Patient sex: M
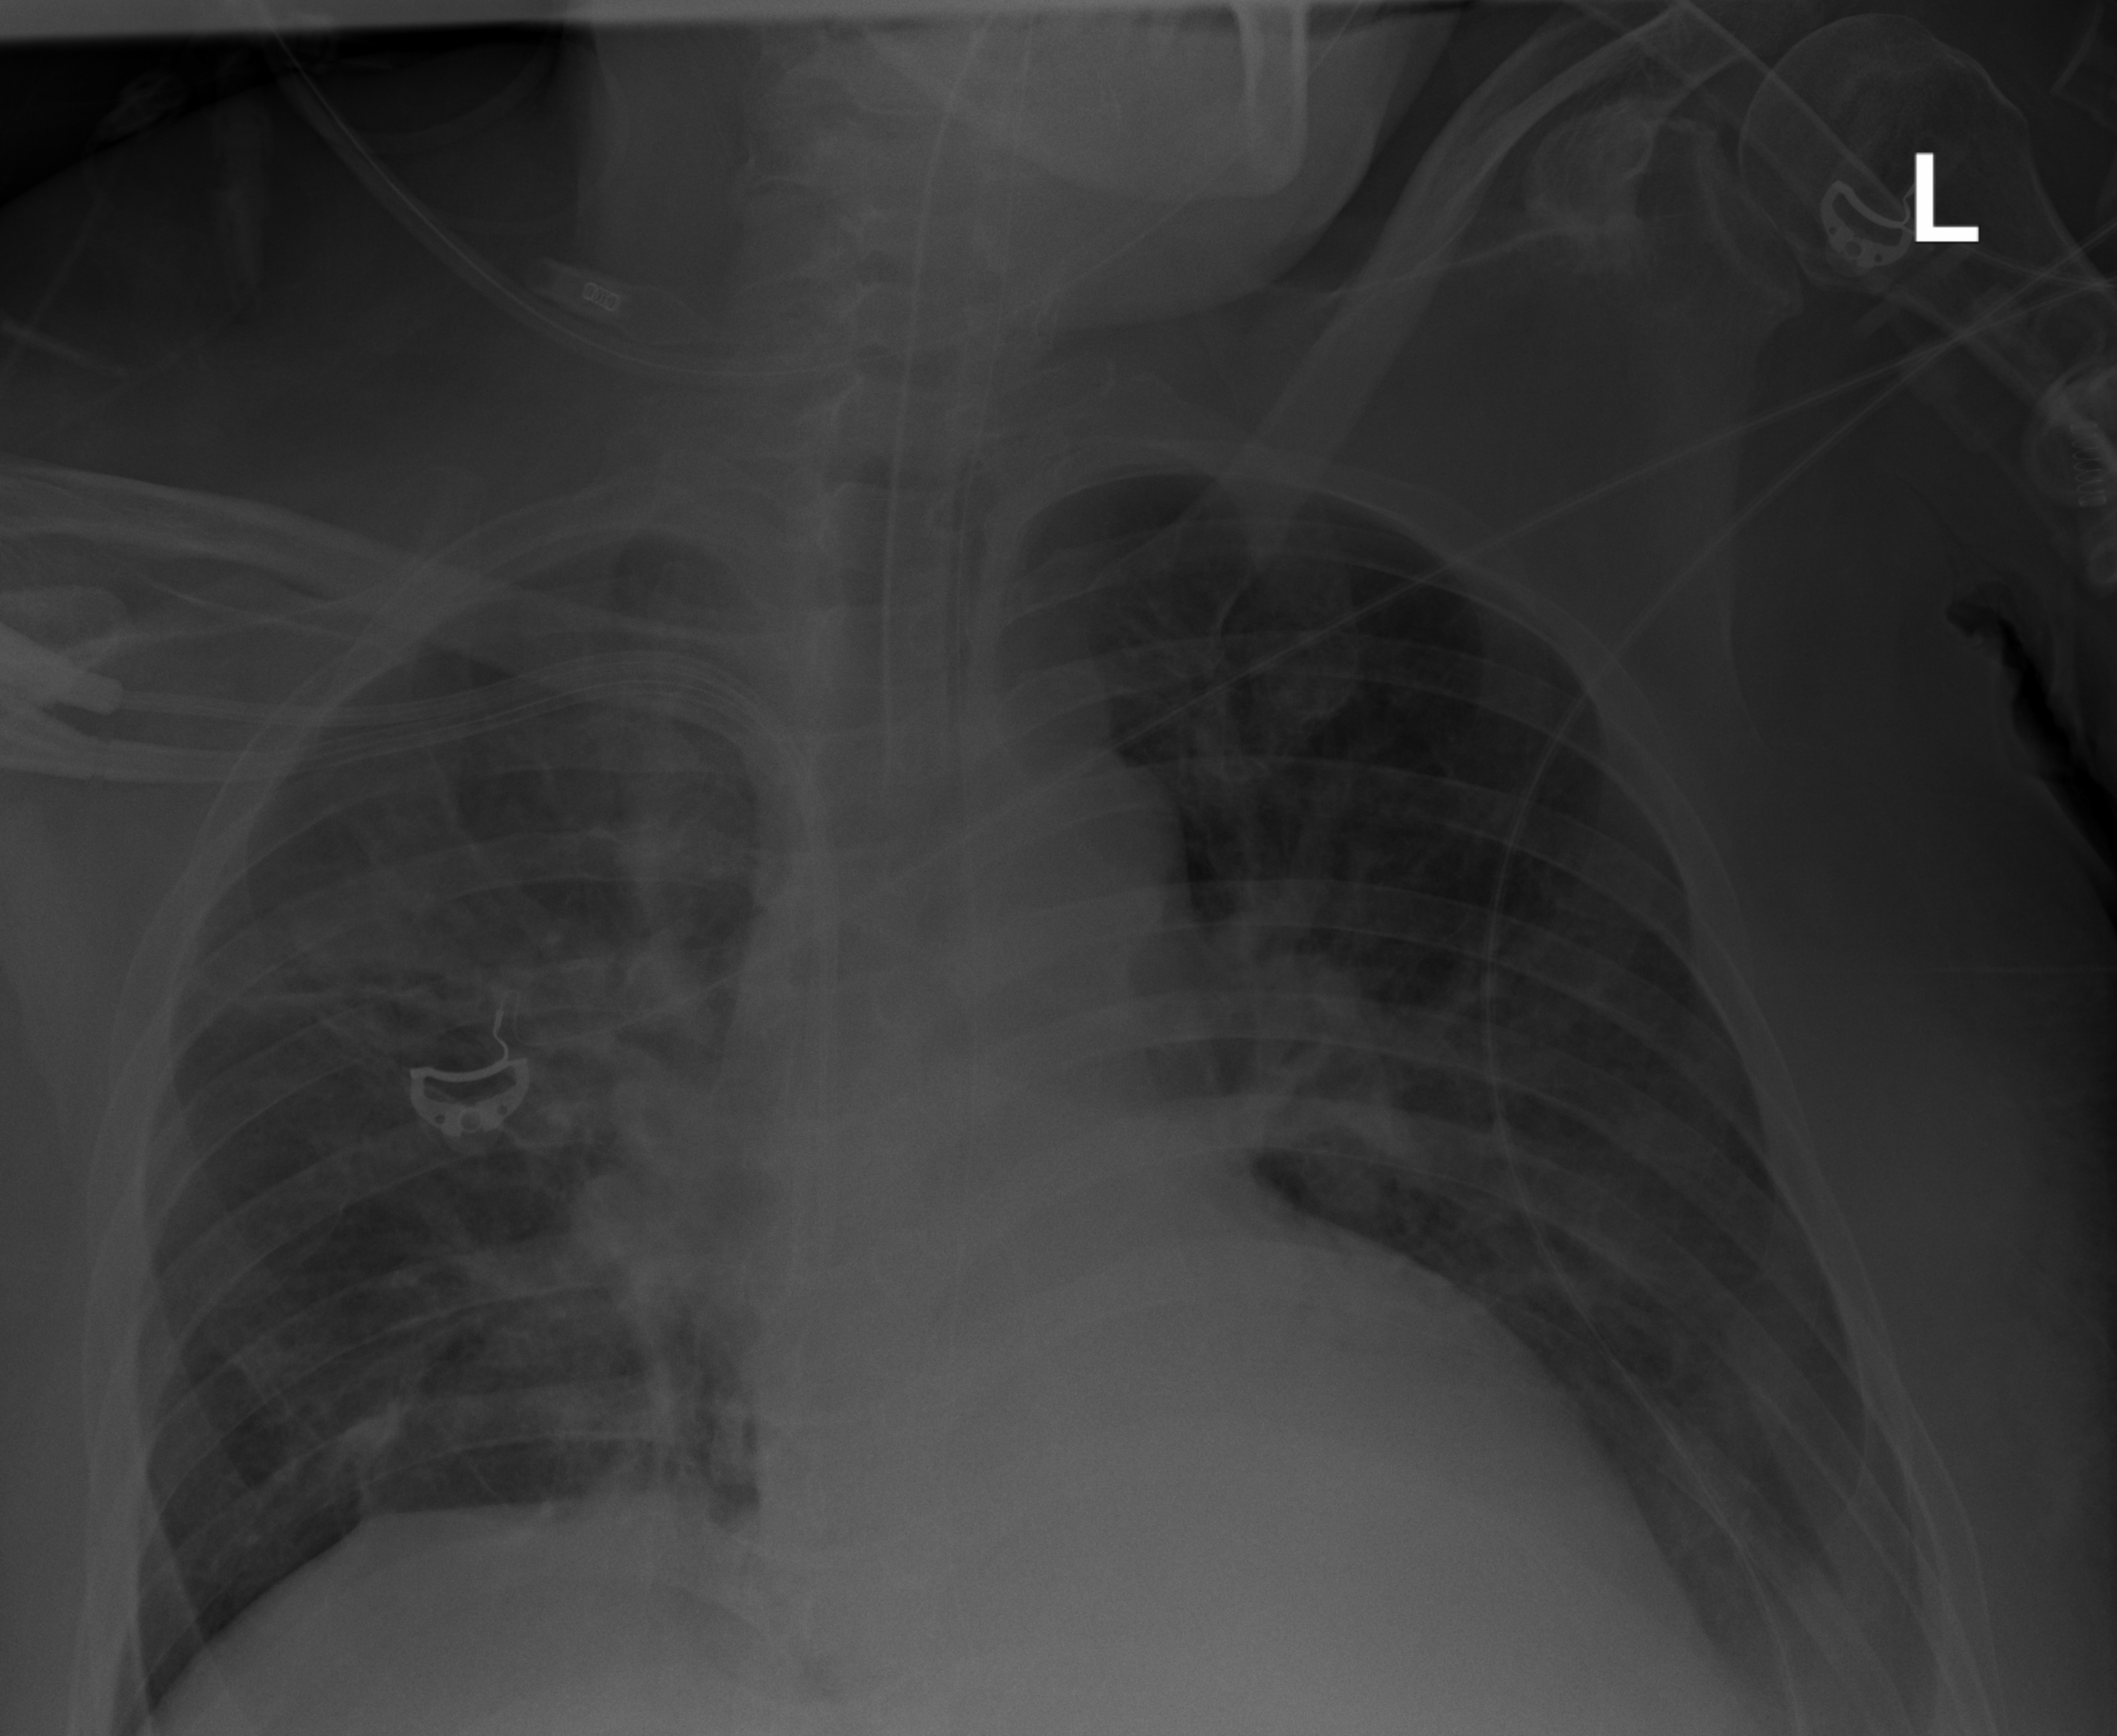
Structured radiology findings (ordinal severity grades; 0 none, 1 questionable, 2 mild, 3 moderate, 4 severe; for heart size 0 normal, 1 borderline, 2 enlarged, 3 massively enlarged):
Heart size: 1
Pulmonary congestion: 2
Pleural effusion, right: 0
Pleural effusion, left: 2
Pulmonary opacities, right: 2
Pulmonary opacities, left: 0
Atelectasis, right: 2
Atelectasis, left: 2